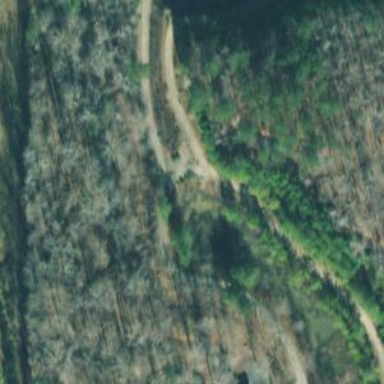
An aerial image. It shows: Path.